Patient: sex M, age 78
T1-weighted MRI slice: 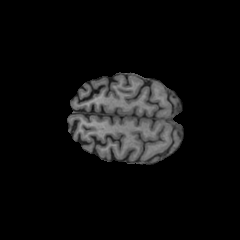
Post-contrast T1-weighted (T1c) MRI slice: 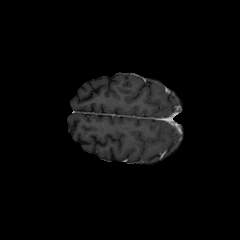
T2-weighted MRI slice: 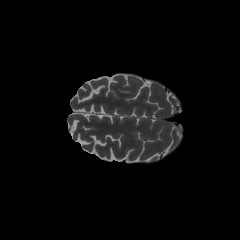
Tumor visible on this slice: no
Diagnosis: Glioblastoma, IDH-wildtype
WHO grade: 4